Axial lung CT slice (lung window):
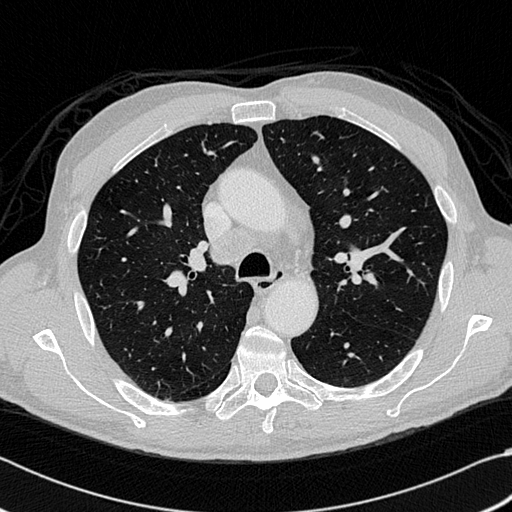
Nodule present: no